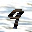
Label: 9